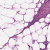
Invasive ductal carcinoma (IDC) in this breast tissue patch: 0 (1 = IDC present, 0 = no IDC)